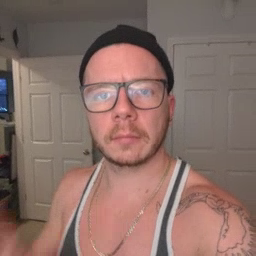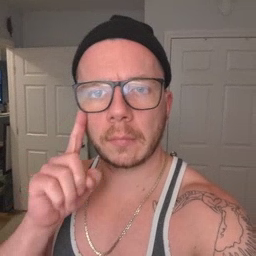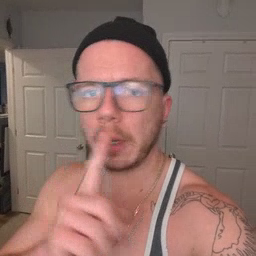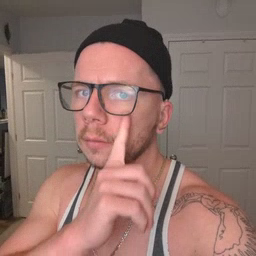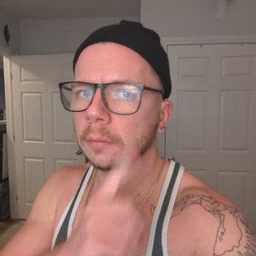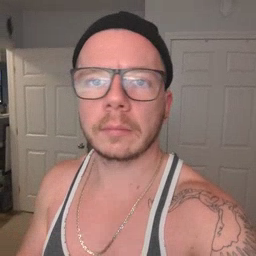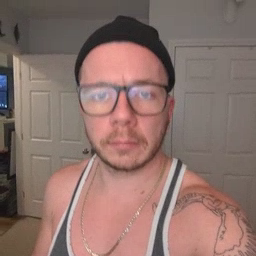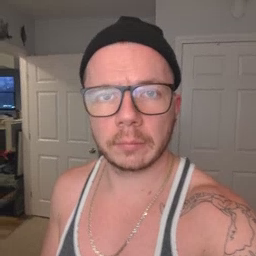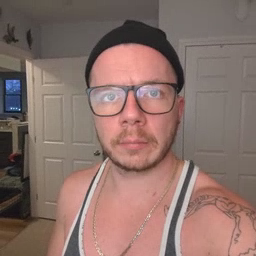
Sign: eye